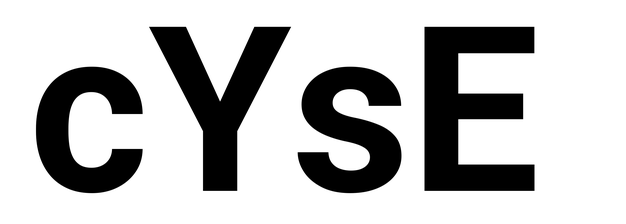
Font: Roboto_Bold